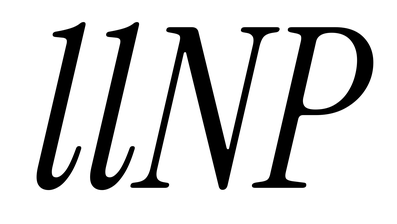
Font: InstrumentSerif-Italic